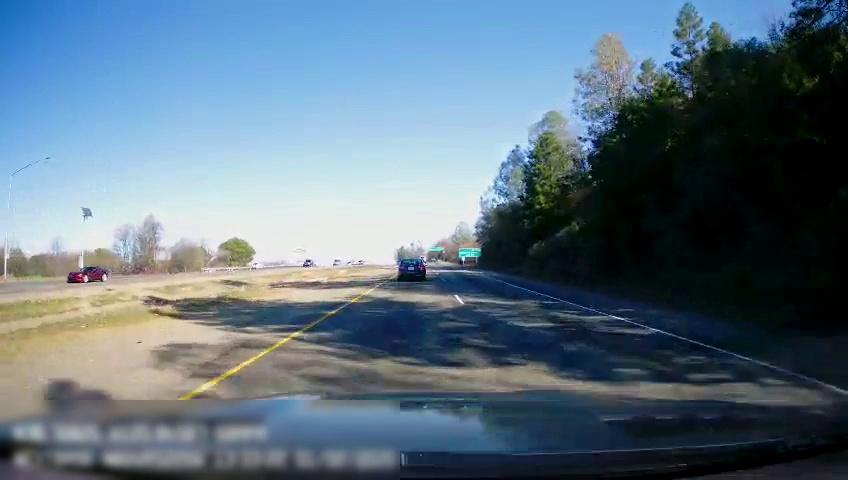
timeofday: Day
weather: Sunny
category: Drivable Space
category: Drivable Space
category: Vehicles | Car
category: Vehicles | SUV
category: Vehicles | Car
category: Lanes | Current Lane
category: Lanes | Current Lane
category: Lanes | Alternate Lane
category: Traffic | Signs
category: Traffic | Signs